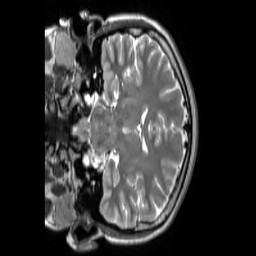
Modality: T2w
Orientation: coronal
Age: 23
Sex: female
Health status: ill
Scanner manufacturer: siemens
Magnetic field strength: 3 T
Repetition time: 2.8 s
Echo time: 0.326 s